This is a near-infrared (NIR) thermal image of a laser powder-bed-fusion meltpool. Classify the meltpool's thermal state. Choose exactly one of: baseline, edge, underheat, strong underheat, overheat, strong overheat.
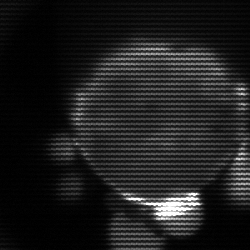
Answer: edge